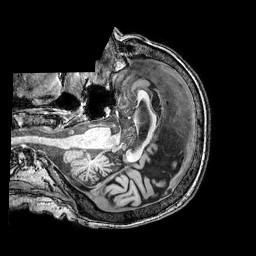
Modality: T1w
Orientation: axial
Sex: male
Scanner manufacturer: philips
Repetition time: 0.008258 s
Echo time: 0.00381 s